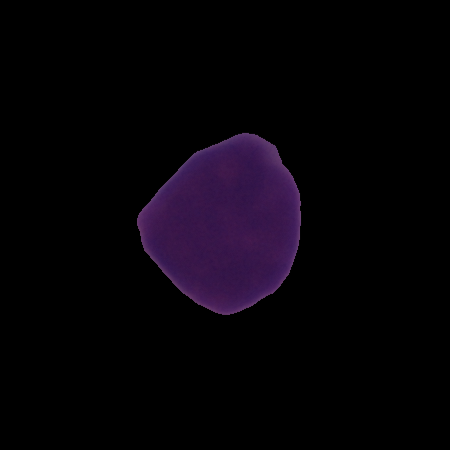
Label: cancer